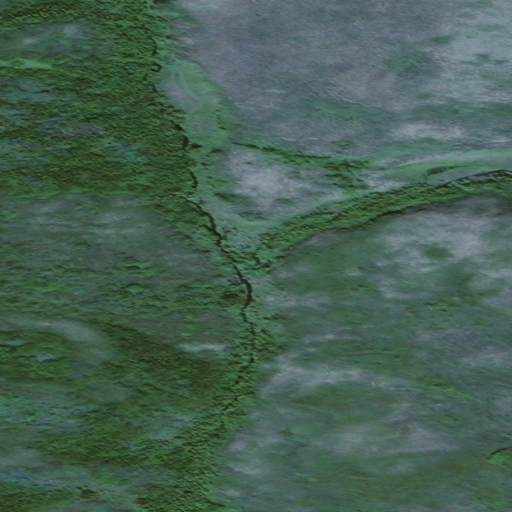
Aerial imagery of valley in Alaska named Josephine Gulch containing only unknown